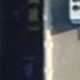
Vehicle type: Motorcycle